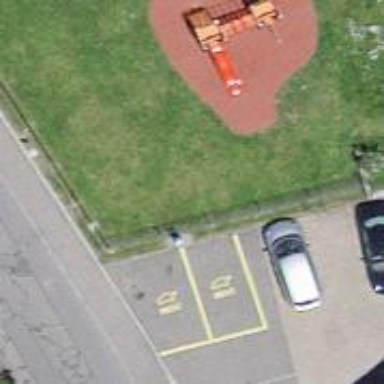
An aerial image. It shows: Charging station.